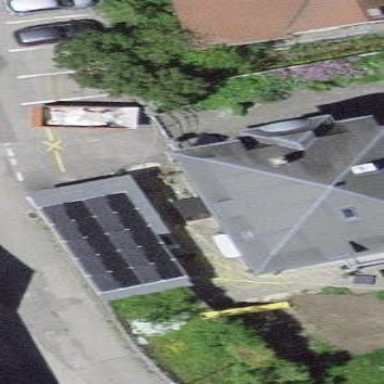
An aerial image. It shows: Garage.